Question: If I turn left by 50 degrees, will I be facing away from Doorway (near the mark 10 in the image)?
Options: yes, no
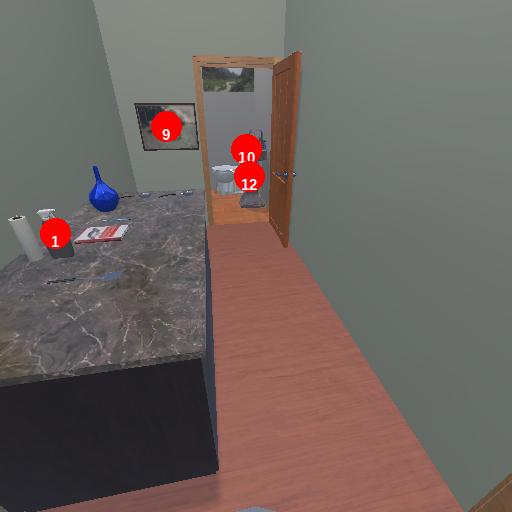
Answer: yes